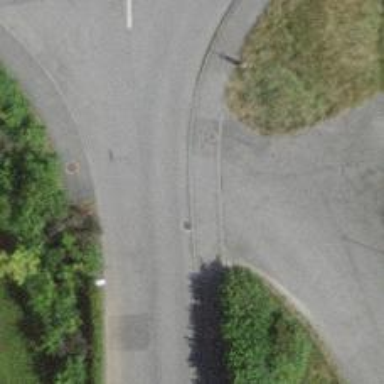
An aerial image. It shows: Kerb barrier.